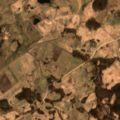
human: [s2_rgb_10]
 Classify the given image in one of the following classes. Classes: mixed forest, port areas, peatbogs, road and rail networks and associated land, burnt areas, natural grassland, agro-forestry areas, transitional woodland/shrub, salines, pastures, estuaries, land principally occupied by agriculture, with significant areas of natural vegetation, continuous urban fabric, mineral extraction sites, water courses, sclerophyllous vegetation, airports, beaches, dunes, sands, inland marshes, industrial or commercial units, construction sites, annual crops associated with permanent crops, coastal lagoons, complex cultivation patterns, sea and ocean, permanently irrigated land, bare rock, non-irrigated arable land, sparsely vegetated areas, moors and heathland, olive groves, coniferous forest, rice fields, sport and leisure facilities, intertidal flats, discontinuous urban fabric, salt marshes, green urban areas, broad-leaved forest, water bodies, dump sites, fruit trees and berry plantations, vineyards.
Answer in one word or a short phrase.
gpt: non-irrigated arable land, pastures, complex cultivation patterns, land principally occupied by agriculture, with significant areas of natural vegetation